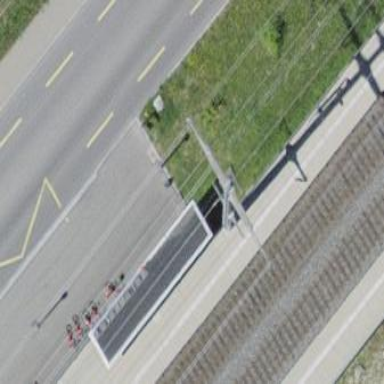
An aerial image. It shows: Flat roofed shelter for public transport.